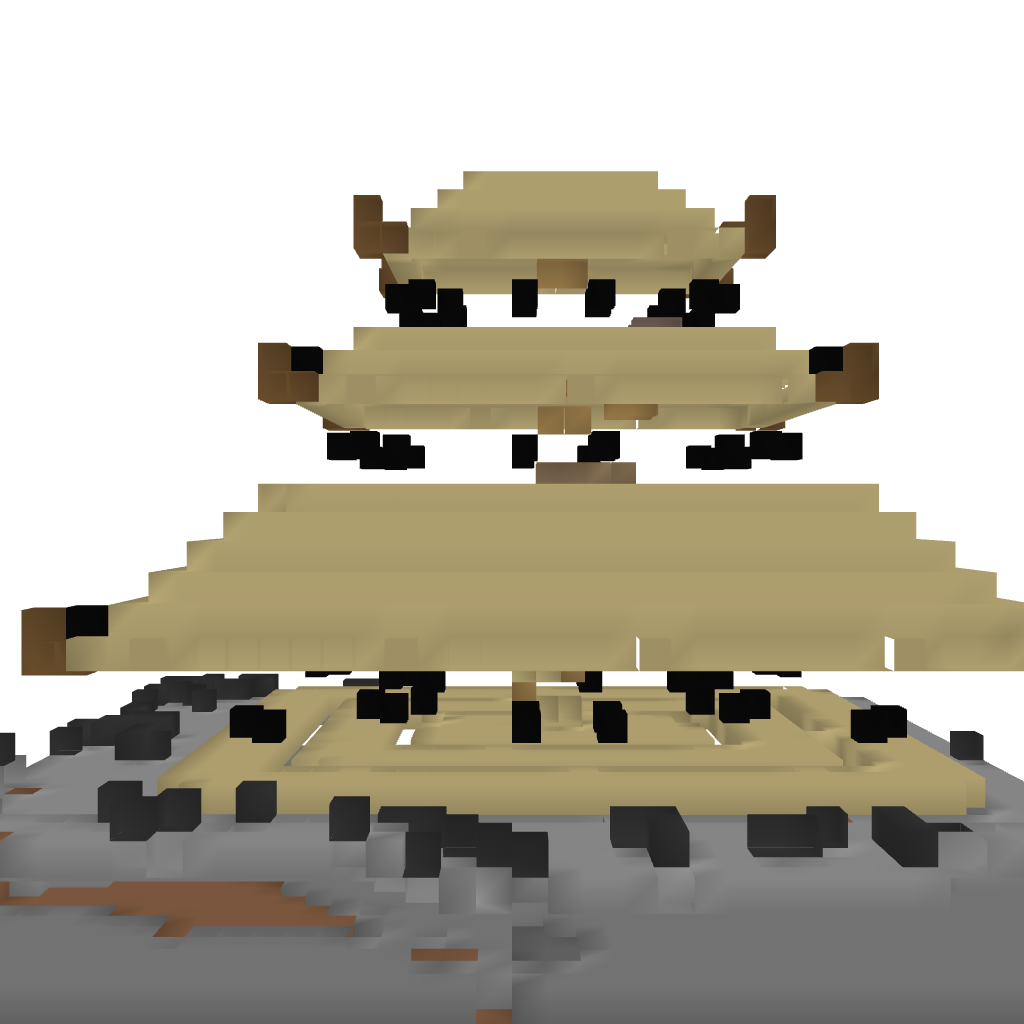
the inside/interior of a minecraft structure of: large pagoda (just house)